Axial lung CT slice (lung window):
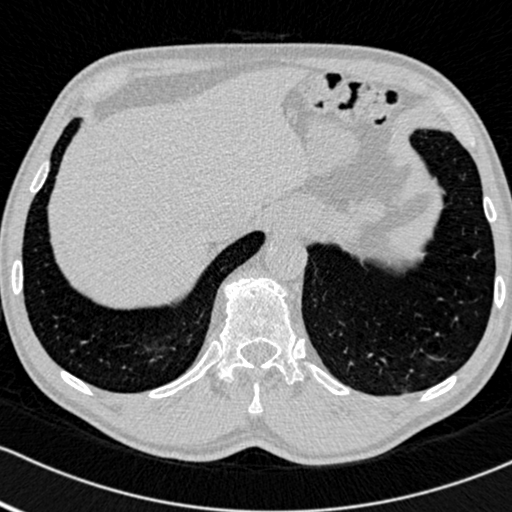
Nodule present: no